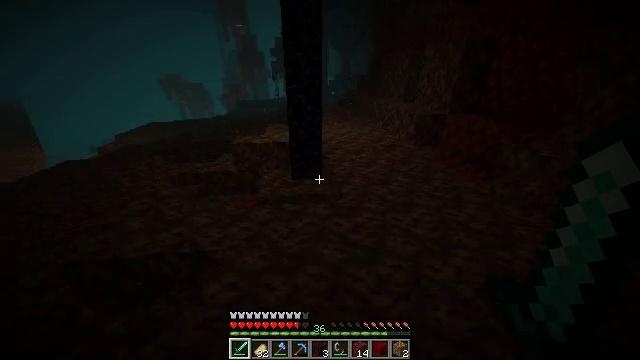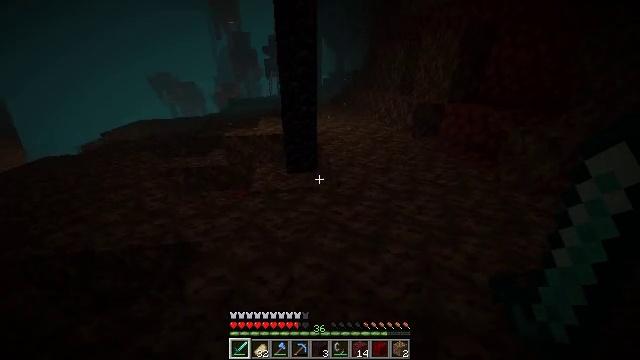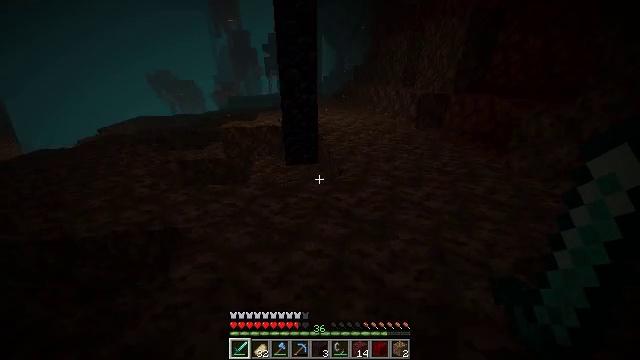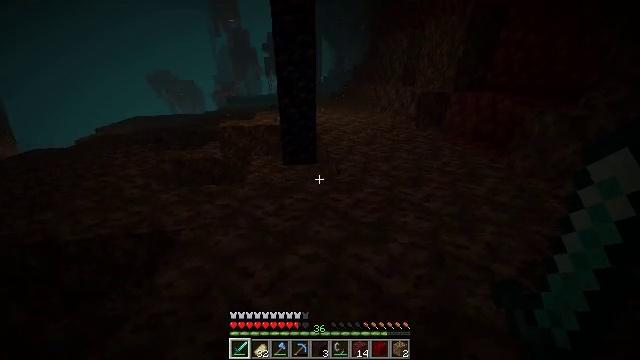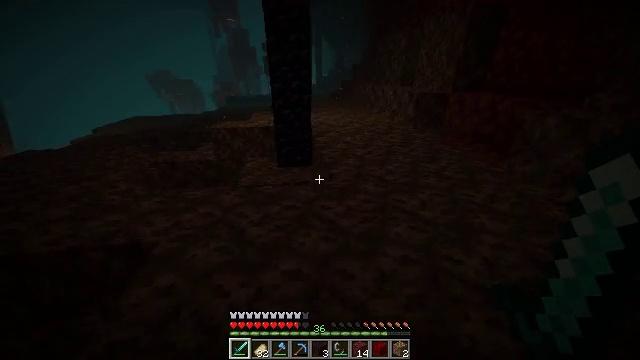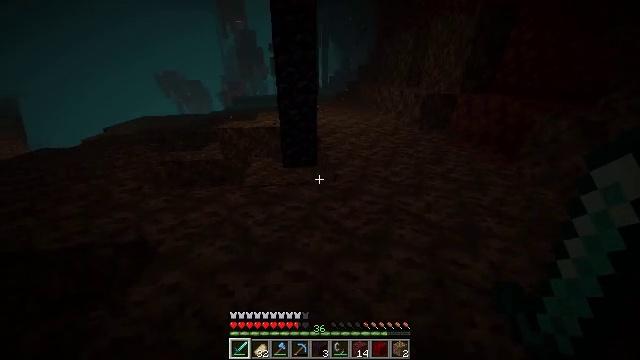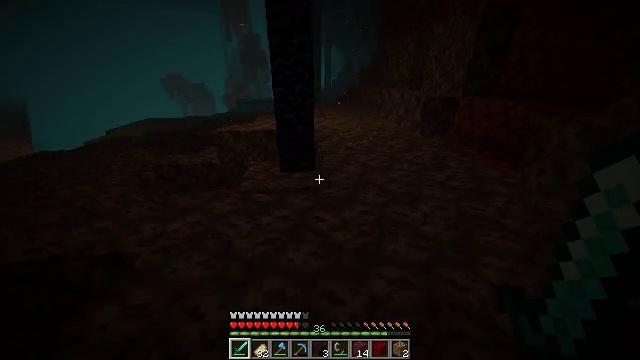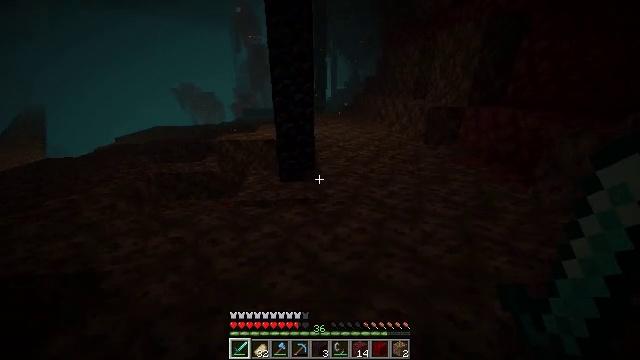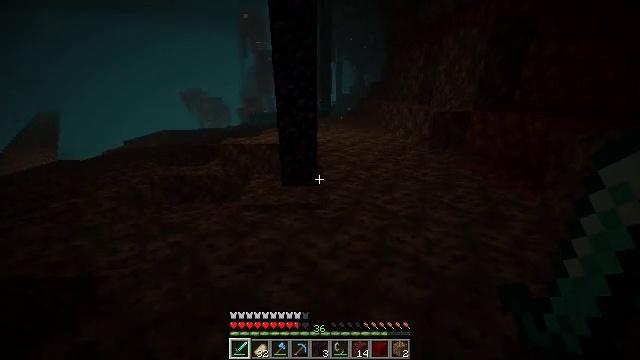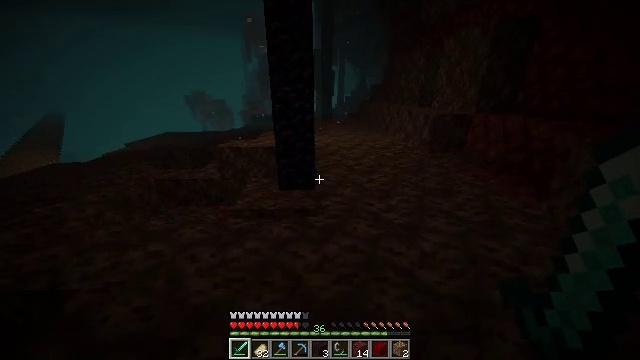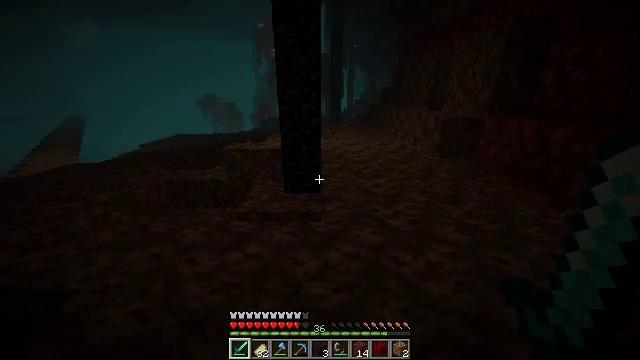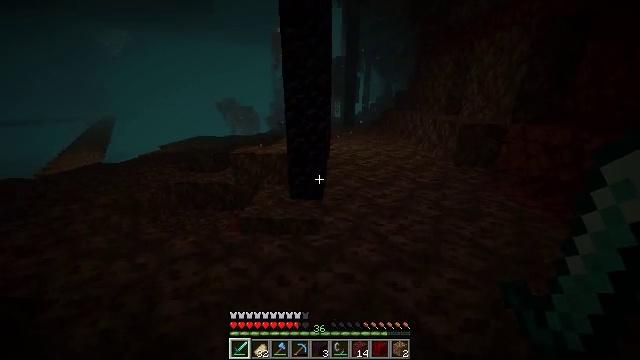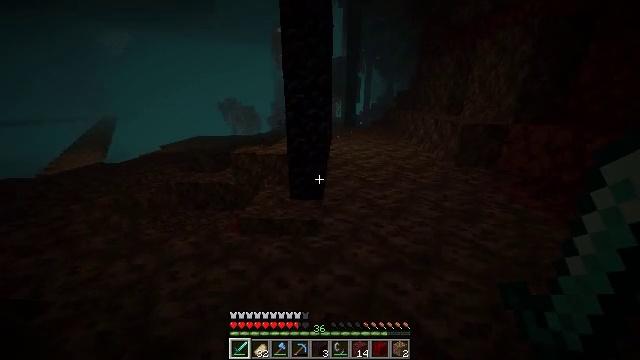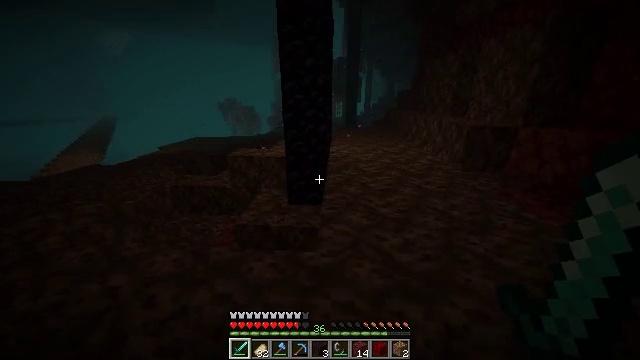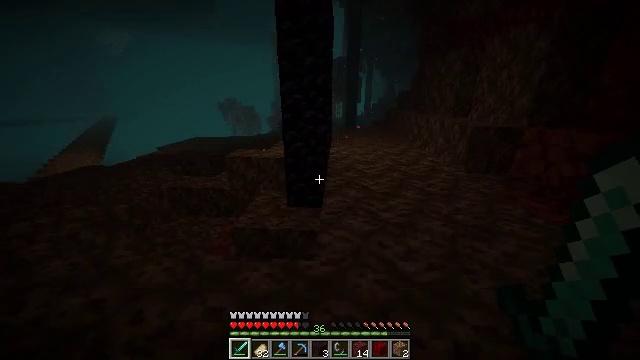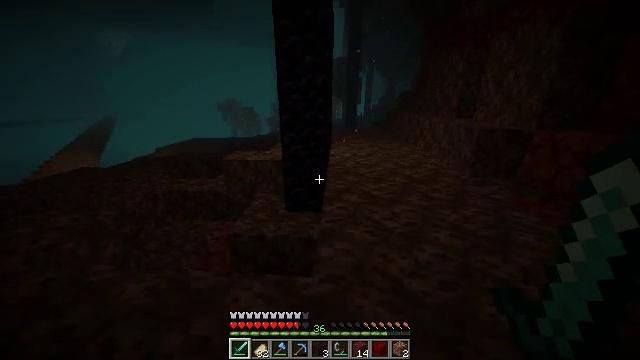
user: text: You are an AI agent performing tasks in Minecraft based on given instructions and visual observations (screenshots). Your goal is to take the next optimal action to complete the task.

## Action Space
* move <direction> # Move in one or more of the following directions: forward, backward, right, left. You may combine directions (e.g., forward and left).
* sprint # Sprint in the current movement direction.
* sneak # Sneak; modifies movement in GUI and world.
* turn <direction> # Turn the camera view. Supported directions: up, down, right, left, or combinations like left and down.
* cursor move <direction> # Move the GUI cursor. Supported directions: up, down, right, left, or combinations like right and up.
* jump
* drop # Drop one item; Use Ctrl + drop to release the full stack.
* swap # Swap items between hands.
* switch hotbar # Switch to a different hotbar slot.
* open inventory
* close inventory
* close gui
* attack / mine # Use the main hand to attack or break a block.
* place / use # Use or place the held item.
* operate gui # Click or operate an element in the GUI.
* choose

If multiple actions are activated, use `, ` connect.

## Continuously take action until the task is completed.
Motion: motion action
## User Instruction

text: Open the crafting menu and craft a brewing stand.
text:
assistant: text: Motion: move forward, turn right
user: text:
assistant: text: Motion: move forward
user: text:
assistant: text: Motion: move forward and move right
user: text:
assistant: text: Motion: move forward and move right
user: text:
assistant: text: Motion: move forward and move right, turn left
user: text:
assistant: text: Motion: move forward and move right
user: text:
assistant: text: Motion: move forward and move right, turn left and up
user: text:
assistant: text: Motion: move forward and move right, turn left and up
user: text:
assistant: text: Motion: move forward and move right
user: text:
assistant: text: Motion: move forward and move right, turn left
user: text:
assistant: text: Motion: move forward and move right, sprint, turn left
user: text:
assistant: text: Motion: move forward, sprint
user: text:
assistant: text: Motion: move forward, sprint
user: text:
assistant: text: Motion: move forward, sprint
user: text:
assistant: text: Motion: move forward
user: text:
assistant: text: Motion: move forward
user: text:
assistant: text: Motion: move forward, sprint
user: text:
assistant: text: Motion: move forward, sprint
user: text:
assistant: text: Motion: move forward, sprint
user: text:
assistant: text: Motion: move forward, sprint
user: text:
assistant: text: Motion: move forward and move right
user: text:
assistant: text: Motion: move forward and move right
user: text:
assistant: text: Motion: move forward and move right, turn left
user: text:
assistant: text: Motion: move forward and move right, turn left
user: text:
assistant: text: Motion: move forward and move right, turn left
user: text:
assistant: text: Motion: move forward and move right, sprint
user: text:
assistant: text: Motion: move forward and move right, sprint
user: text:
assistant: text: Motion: move forward and move right, sprint, turn left
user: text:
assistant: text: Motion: move forward and move right, sprint, turn left
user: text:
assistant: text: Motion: move forward and move right, sprint, turn left